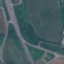
Land use / land cover: Highway